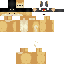
A female skeleton skin with pale skin, wearing blonde helmet dressed in a gold robe top and brown pants, featuring a closed mouth.